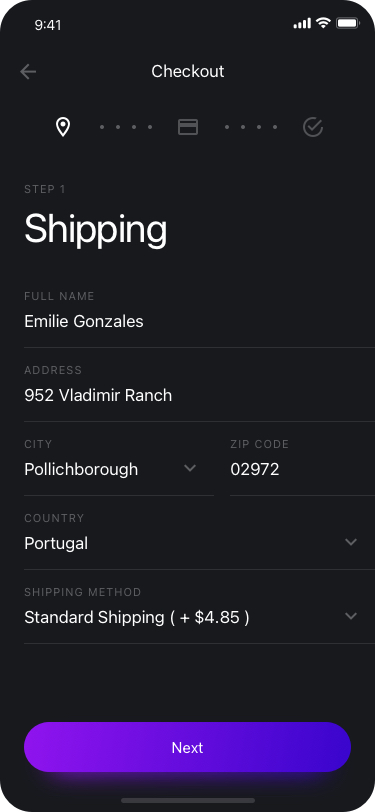
Text in this UI design:
Next
Emilie Gonzales
FULL NAME
952 Vladimir Ranch
ADDRESS
Pollichborough
CITY
02972
ZIP CODE
Portugal
COUNTRY
Standard Shipping ( + $4.85 )
SHIPPING METHOD
Shipping
STEP 1
Checkout